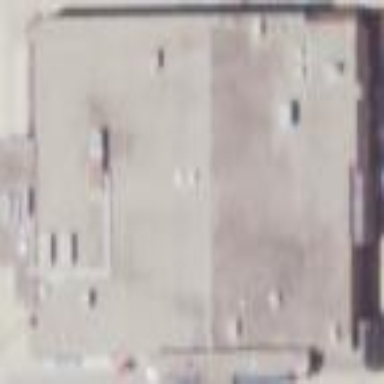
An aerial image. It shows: Retail building.